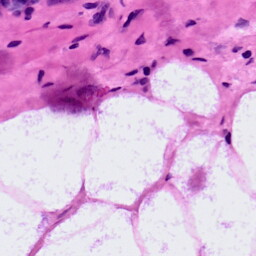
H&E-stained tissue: LymphNode